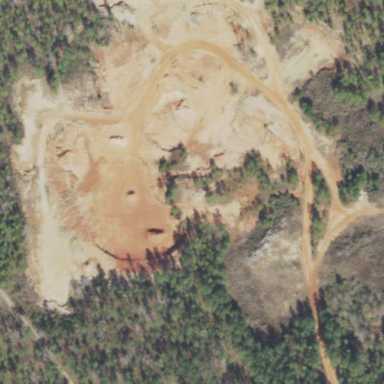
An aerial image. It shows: Quarry area with sand as the primary resource.